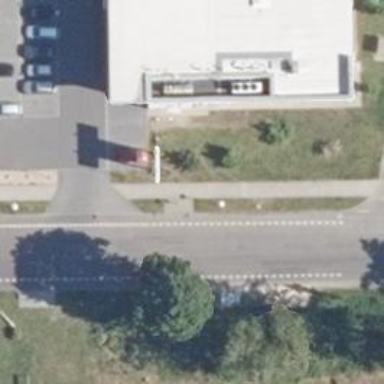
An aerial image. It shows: Public transport stop position.